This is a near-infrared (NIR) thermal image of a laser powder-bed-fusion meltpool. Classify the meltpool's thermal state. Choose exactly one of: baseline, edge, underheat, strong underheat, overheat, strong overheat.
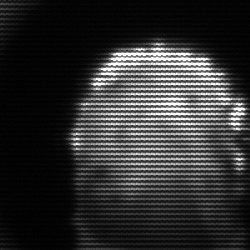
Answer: baseline